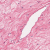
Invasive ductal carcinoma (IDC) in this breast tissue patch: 0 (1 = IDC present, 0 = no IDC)